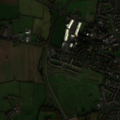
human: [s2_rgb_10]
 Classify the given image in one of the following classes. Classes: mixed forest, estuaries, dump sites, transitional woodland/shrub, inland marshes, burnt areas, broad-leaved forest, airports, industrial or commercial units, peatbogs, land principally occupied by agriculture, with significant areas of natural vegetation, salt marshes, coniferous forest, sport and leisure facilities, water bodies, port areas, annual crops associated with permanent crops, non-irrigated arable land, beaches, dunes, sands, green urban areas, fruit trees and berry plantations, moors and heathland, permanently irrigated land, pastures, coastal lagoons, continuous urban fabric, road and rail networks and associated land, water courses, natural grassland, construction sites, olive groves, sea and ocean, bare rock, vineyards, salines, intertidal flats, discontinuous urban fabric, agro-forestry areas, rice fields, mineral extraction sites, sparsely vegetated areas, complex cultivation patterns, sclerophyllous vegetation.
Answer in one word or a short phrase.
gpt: discontinuous urban fabric, non-irrigated arable land, pastures